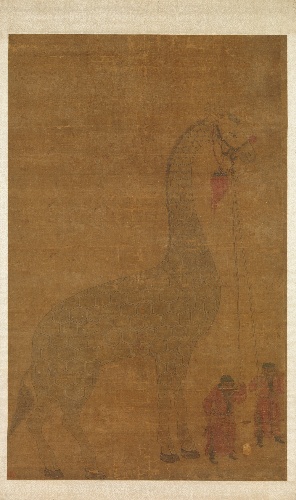
Artist: Unidentified artist
Artist bio: Chinese, 17th century or later
Object type: Painting
Classification: Paintings
Medium: Ink and color on silk
Culture: China
Period: Qing dynasty (1644–1911)
Dimensions: Image: 54 1/2 × 34 1/4 in. (138.4 × 87 cm)
Overall with mounting: 9 ft. 3 7/8 in. × 42 1/4 in. (284.2 × 107.3 cm)
Overall with knobs: 9 ft. 3 7/8 in. × 46 9/16 in. (284.2 × 118.3 cm)
Department: Asian Art
Credit line: From the Collection of A. W. Bahr, Purchase, Fletcher Fund, 1947
Accession year: 1947
Repository: Metropolitan Museum of Art, New York, NY
Tags: Giraffes|Men